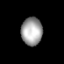
Tissue: prostate
Cell type: T cells
Senescence score: 0.299
Nuclear area (px): 575
Mean DAPI intensity: 161.941